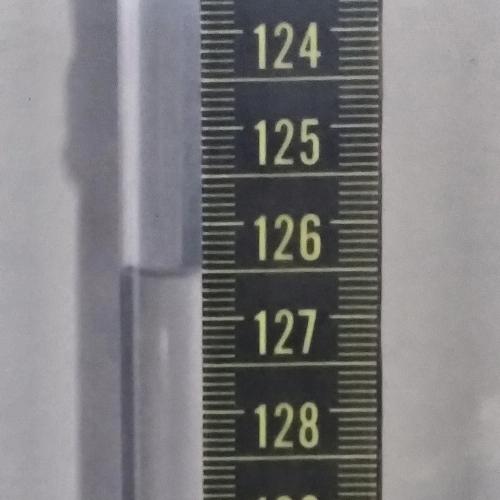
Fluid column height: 126.5 cm